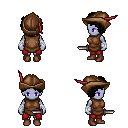
a pixel art fantasy rpg character, female body template, dark elf, purple skin, brown tunic, red pants, black curly afro hairstyle, leather cap, white cloth bandages, brown shoes, dagger, four views (front, back, left, right), 2x2 character sprite sheet, small pixel art, hard edges, no anti-aliasing